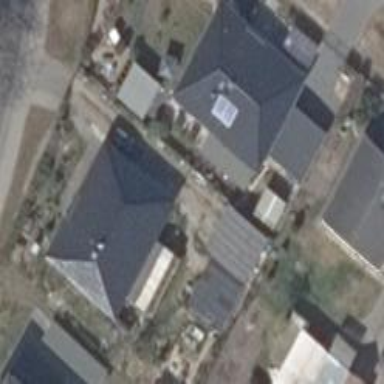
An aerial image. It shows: Detached building with hipped roof shape.